Question: Good morning everyone !
I've just started an new project under Silverlight 5 :
This project is about to create a simple hierarcical diagram and generate a XML file to export it.
Here is a sample of what I want :

In each a file or selection, etc... I would like to store some information (name, date,etc...) and it would be editable by a PopUpWindow way.
At the end of designing, user can be able to export it with all these informations as an XML file.
So, I'm here to ask you some suggestion to do it in easy way.
Thank you & Regards.
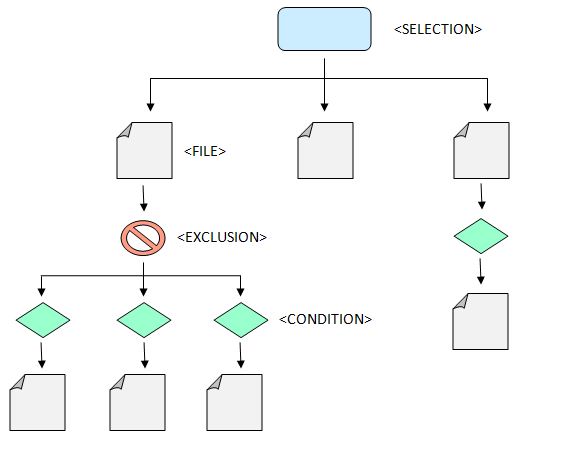
Answer: An easy way of course is to use one of the existing diagramming control libraries for this task!
<URL>
There are many good commercial libraries and open-source projects for this kind of task. Just choose the one that suits you most! Your requirements are well met by probably any commercial library and very likely by most of the open-source ones, too.